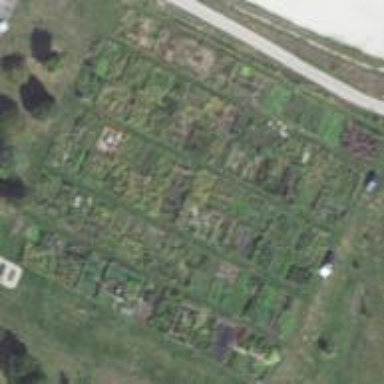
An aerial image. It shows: Area designated for allotments.